Question: I've logged the following <URL>, which has led to many serious and non-obvious memory leaks in my code:
(These results use Chrome Dev Tools' <URL>
In the code below, the 'someClass' instance is garbage collected (good):
'''
var someClass = function() {};
function f() {
var some = new someClass();
return function() {};
}
window.f_ = f();
'''
But it won't be garbage collected in this case (bad):
'''
var someClass = function() {};
function f() {
var some = new someClass();
function unreachable() { some; }
return function() {};
}
window.f_ = f();
'''
And the corresponding screenshot:

It seems that a closure (in this case, 'function() {}') keeps all objects "alive" if the object is referenced by any other closure in the same context, whether or not if that closure itself is even reachable.
My question is about garbage collection of closure in other browsers (IE 9+ and Firefox). I am quite familiar with webkit's tools, such as the JavaScript heap profiler, but I know little of other browsers' tools, so I haven't been able to test this.
'someClass'
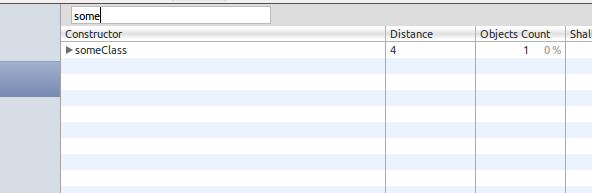
Answer: I tested this in IE9+ and Firefox.
'''
function f() {
var some = [];
while(some.length < 1e6) {
some.push(some.length);
}
function g() { some; } //removing this fixes a massive memory leak
return function() {}; //or removing this
}
var a = [];
var interval = setInterval(function() {
var len = a.push(f());
if(len >= 500) {
clearInterval(interval);
}
}, 10);
'''
Live site <URL>.
I hoped to wind up with an array of 500 'function() {}''s, using minimal memory.
Unfortunately, that was not the case. Each empty function holds on to an (forever unreachable, but not GC'ed) array of a million numbers.
Chrome eventually halts and dies, Firefox finishes the whole thing after using nearly 4GB of RAM, and IE grows asymptotically slower until it shows "Out of memory".
Removing either one of the commented lines fixes everything.
It seems that all three of these browsers (Chrome, Firefox, and IE) keep an environment record per context, not per closure. Boris hypothesizes the reason behind this decision is performance, and that seems likely, though I'm not sure how performant it can be called in light of the above experiment.
If a need a closure referencing 'some' (granted I didn't use it here, but imagine I did), if instead of
'''
function g() { some; }
'''
I use
'''
var g = (function(some) { return function() { some; }; )(some);
'''
it will fix the memory problems by moving the closure to a different context than my other function.
This will make my life much more tedious.
P.S. Out of curiousity, I tried this in Java (using its ability to define classes inside of functions). GC works as I had originally hoped for Javascript.